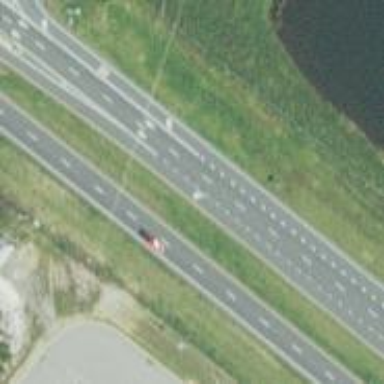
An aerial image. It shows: Expressway with asphalt surface classified as trunk highway.